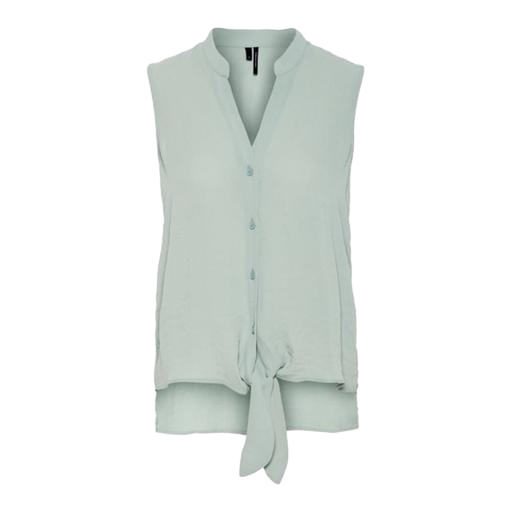
sleeveless light colored shirt, blue sleeveless button-down shirt, blue tie-front tank, white background